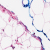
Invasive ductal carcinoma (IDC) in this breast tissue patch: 0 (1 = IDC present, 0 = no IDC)